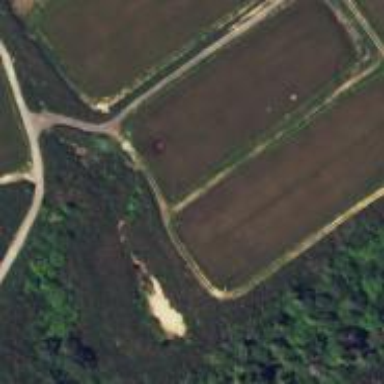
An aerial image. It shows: Farmland where cranberries are grown.